Question: I just want to write a chat-room application and want to realise a messages list in ListView so - message concept

But I have no idea how to do this becouse list adapter on kivy can only accept a ListItemButton or ListItemLabel elements of the list. He doesn't accept the type of my custom classes and even the simple BoxLayout.Thank you in advance.
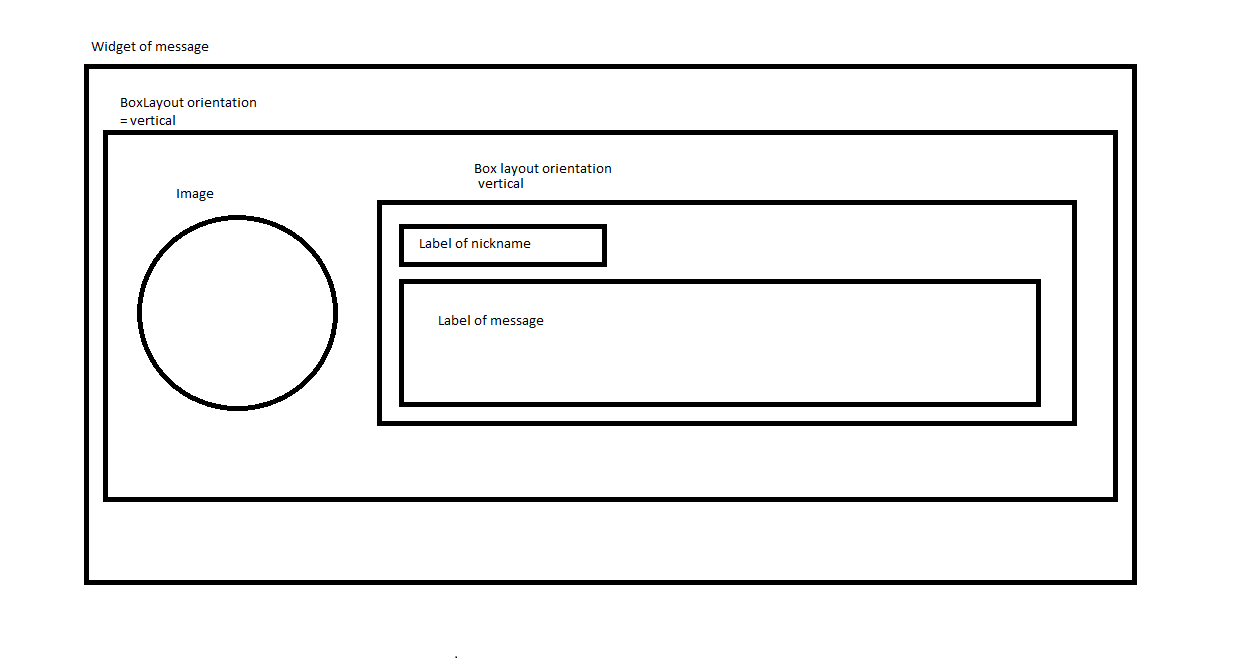
Answer: First of all you no longer use ListView since it is deprecated, kivy recommends using RecycleView, the concept is similar to ListView, there is a data field that is a list of dictionaries, where the dictionary is the properties that the widget that uses the view receives for create each item.
Assuming that the custom widget already has it, then you must expose all the properties that can be modified by the list, in the example there are 3 properties: source_image, title and message.
'''
from kivy.app import App
from kivy.base import runTouchApp
from kivy.lang import Builder
from kivy.uix.recycleview import RecycleView
Builder.load_string('''
<CustomWidget@BoxLayout>:
source_image: ""
title: ""
message: ""
orientation: 'horizontal'
Image:
source: root.source_image
size_hint_x: 1
BoxLayout:
size_hint_x: 2
orientation: 'vertical'
Label:
text: root.title
size: self.texture_size
size_hint_y: None
Label:
text: root.message
<View>:
viewclass: 'CustomWidget'
RecycleBoxLayout:
default_size: None, dp(56)
default_size_hint: 1, None
size_hint_y: None
height: self.minimum_height
orientation: 'vertical'
''')
class View(RecycleView):
def __init__(self, **kwargs):
super(View, self).__init__(**kwargs)
self.data = [{'source_image': "heart.png", 'title': "title{}".format(i), 'message': "message"} for i in range(100)]
if __name__ == '__main__':
runTouchApp(View())
'''